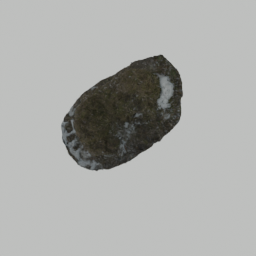
Label: nature